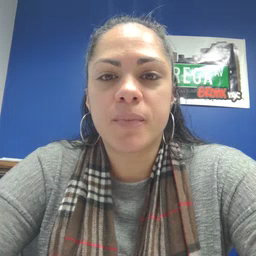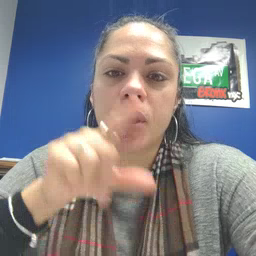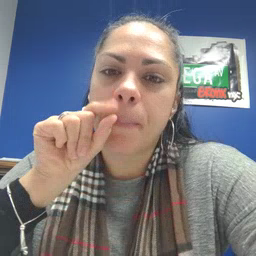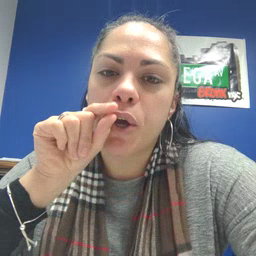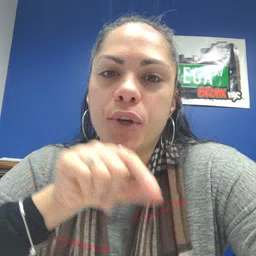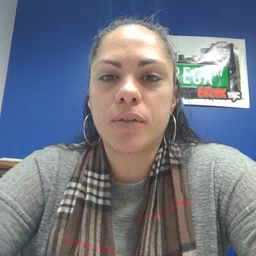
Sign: bird